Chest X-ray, PA view. Patient: 69 years old, sex F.
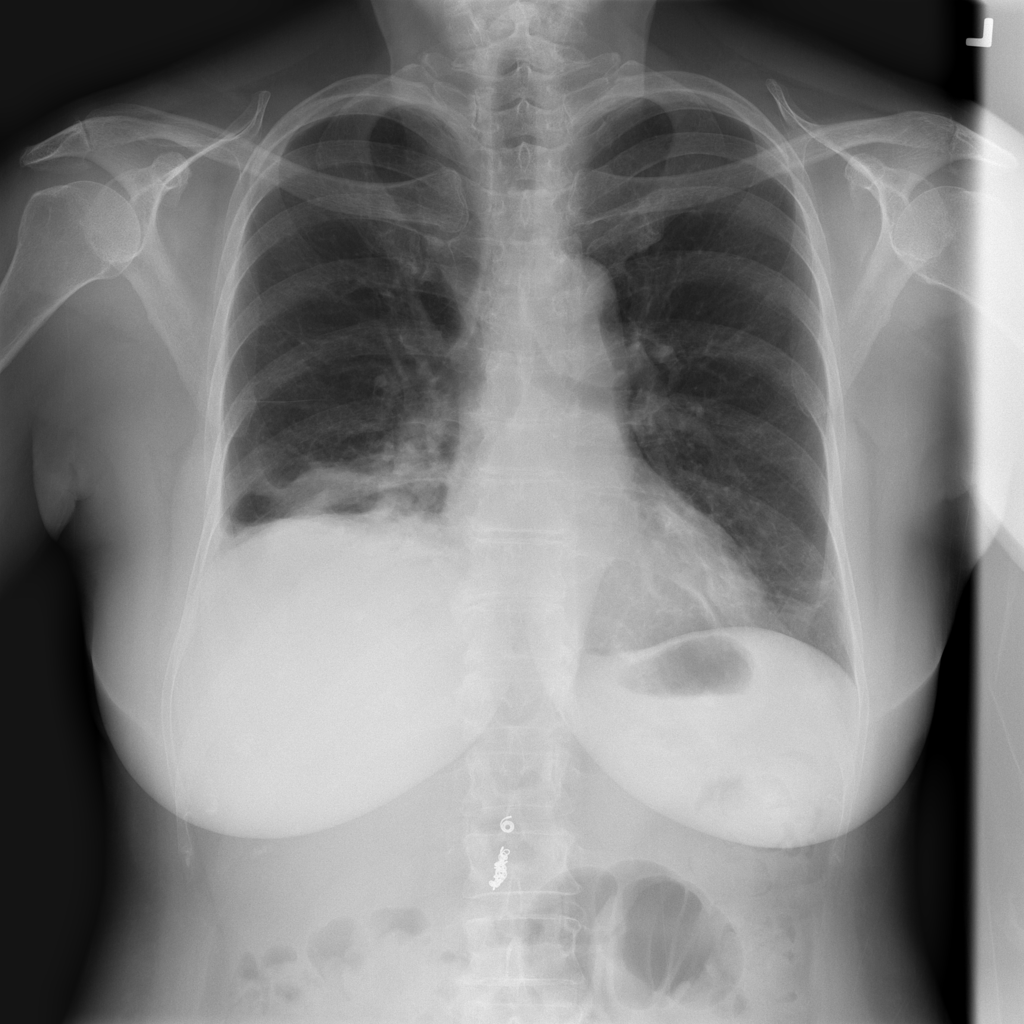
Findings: Atelectasis, Effusion